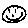
Label: smiley face